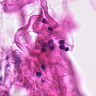
Metastatic tissue present: no